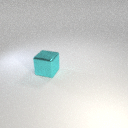
large cyan metal cube